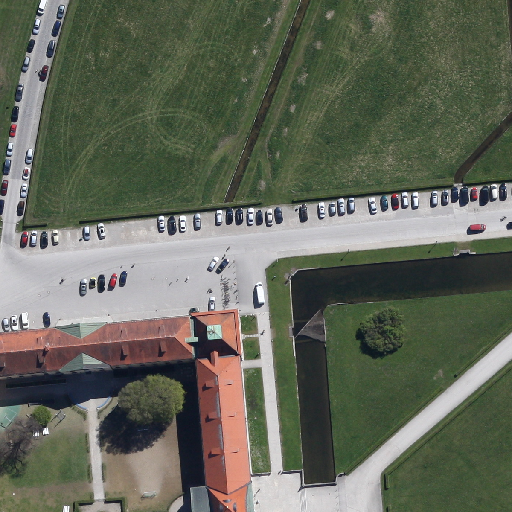
Referring expression: light-duty vehicle in the parking area